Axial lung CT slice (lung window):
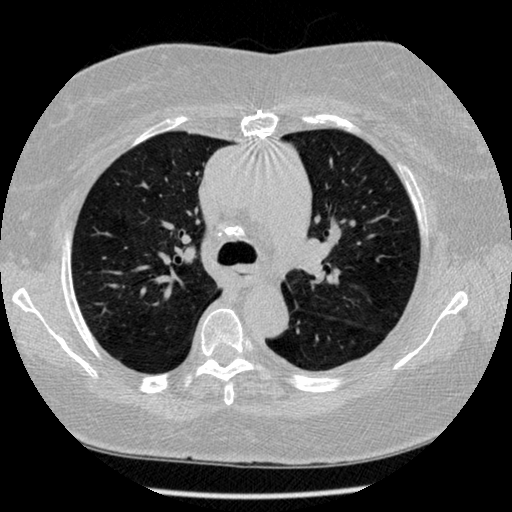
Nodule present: no